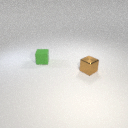
small brown metal cube to the right of small green rubber cube